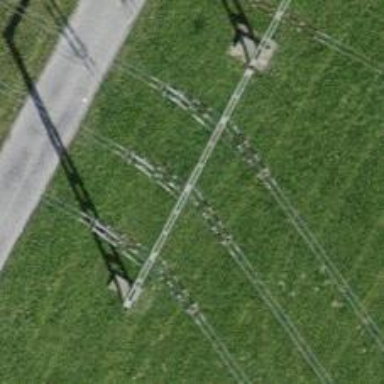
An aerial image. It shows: Insulator used in power systems.